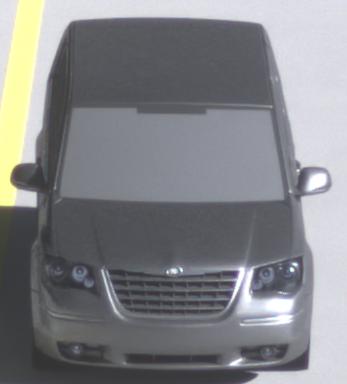
Make: Chrysler
Model: Grand Voyager 3.8
Detailed model: Grand Voyager
Model produced from: 2008/03
Model produced until: 2010/12
Doors: 5
Color: gray
Road condition: dry road
Daytime: morning or afternoon
Contrast: high contrast